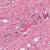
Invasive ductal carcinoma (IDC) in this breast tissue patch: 1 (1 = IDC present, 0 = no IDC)